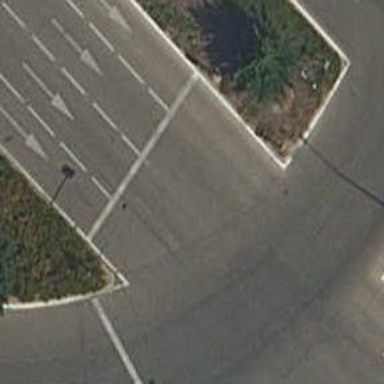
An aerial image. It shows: Road with traffic signals.